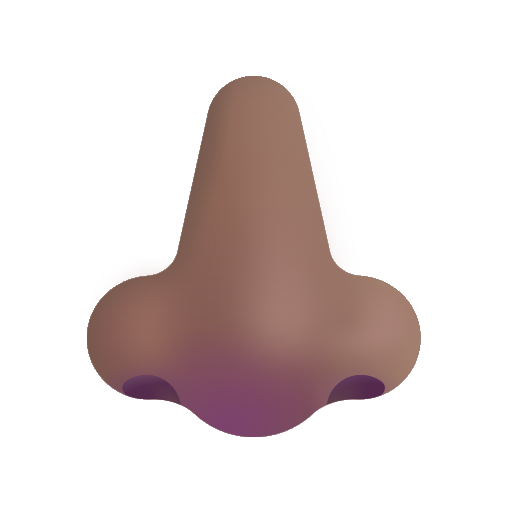
nose color  dark